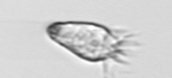
Label: Paratontonia_gracillima